Field crop: maize
Growth stage: 1
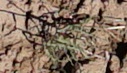
Species: lolium